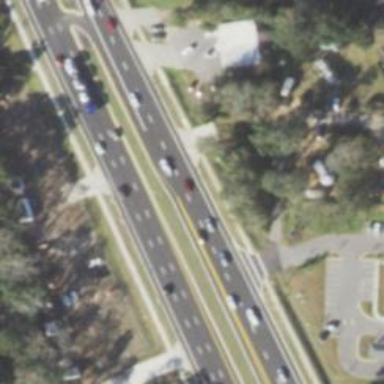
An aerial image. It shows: Primary link road with asphalt surface.